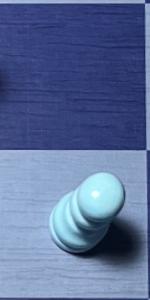
Label: Pawn_White